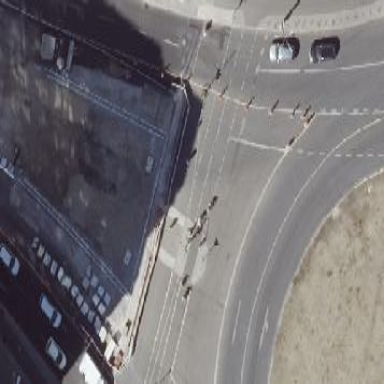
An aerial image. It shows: Traffic island.